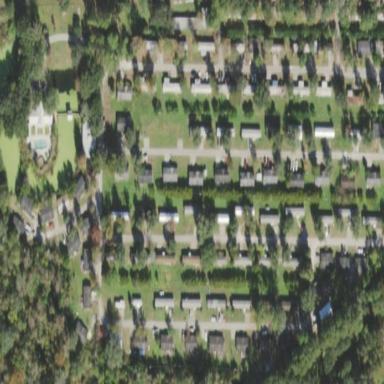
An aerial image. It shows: Residential area consisting of single-family homes.